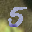
Label: 5